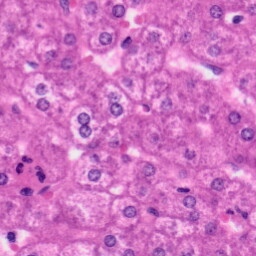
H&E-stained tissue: Liver